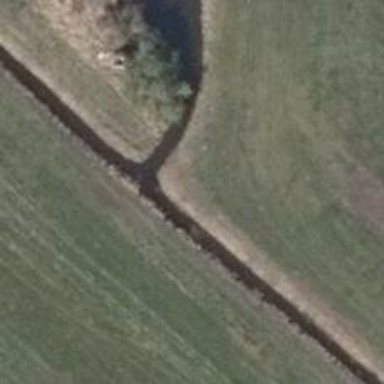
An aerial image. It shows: Historic railway.